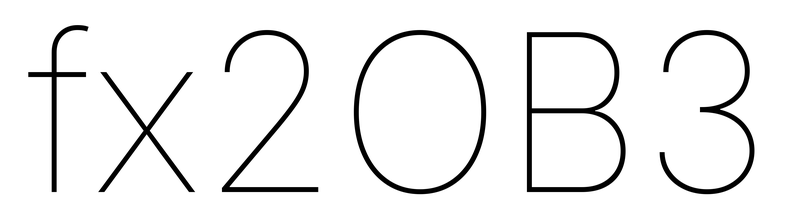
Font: Inter_Thin